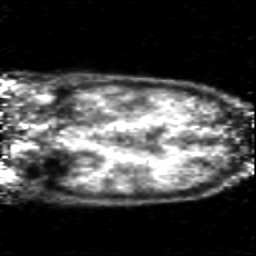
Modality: PET
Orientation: coronal
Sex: male
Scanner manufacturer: siemens